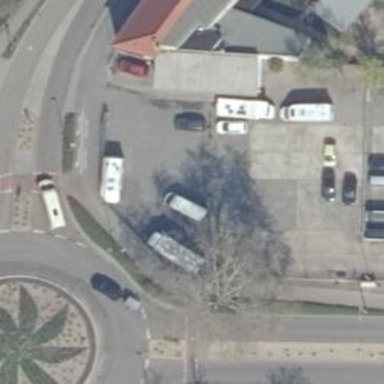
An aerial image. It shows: Car rental facility.